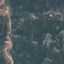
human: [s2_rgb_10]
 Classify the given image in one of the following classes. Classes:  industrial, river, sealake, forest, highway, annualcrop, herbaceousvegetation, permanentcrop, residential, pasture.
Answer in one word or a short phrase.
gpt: HerbaceousVegetation